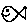
Label: fish